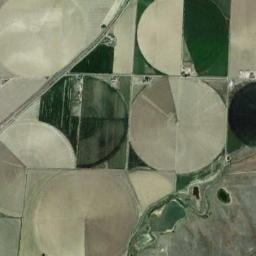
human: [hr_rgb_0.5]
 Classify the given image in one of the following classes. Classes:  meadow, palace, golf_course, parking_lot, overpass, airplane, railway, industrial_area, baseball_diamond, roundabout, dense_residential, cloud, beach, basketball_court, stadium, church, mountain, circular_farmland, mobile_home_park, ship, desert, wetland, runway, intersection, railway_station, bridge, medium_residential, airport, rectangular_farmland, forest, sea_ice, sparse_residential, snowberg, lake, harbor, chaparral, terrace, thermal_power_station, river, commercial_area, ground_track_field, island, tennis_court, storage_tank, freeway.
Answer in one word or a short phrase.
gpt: circular_farmland